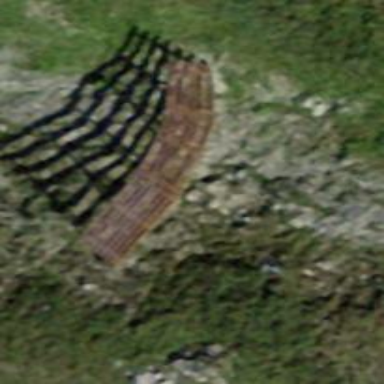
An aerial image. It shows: Snow bridge avalanche protection made of fence.